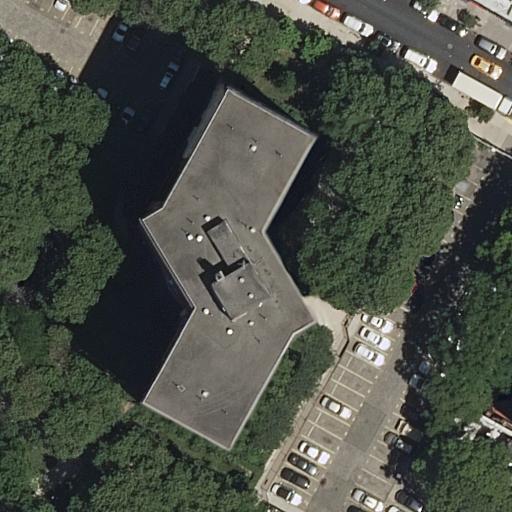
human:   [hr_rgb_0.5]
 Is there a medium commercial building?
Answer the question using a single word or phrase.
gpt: no

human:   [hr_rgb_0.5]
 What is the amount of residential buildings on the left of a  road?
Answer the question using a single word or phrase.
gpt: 1

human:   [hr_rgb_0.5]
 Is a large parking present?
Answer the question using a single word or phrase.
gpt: no

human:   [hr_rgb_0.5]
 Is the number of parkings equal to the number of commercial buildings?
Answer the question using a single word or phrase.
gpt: no

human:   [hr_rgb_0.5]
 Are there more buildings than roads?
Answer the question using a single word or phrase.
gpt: yes

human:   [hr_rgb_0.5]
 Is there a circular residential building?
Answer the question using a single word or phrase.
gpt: no

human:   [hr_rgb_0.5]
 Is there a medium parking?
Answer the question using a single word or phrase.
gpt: yes

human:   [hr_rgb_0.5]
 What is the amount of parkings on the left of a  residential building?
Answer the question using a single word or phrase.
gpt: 1

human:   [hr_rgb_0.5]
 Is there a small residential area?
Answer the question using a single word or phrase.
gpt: no

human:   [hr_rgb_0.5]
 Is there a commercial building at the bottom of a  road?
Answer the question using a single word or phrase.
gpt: no

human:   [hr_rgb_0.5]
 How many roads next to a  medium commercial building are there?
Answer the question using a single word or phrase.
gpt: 0

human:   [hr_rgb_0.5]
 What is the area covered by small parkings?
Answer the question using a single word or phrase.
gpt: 0m2

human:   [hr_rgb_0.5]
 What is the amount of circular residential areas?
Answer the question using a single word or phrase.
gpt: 0

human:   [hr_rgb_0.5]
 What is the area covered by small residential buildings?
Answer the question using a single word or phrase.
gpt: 151m2

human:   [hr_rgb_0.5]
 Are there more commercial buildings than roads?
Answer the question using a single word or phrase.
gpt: no

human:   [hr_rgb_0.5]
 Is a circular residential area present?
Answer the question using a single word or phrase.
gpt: no

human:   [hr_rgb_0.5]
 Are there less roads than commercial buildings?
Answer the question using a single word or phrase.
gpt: no

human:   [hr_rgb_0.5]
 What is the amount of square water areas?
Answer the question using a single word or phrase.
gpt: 0

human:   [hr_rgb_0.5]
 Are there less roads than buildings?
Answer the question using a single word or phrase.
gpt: yes

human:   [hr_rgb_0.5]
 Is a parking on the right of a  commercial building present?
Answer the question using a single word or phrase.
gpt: no

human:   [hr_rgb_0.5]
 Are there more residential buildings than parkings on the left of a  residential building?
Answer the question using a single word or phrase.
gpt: yes

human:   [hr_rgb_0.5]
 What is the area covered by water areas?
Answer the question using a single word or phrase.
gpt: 0m2

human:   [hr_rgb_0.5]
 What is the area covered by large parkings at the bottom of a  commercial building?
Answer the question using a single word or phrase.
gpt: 0m2

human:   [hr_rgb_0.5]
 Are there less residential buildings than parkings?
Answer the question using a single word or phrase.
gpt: no

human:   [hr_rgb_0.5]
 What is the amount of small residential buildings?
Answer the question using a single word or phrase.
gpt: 2

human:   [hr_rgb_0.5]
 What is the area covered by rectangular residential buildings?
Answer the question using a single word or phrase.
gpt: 434m2

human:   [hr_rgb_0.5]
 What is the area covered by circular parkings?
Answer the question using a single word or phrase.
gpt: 0m2

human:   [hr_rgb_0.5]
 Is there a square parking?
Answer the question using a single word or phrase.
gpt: no

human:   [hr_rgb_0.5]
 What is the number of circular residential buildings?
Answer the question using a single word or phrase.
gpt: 0

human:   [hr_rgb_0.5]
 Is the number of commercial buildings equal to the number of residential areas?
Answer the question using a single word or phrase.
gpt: no

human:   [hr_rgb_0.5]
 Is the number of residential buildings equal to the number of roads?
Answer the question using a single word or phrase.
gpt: no

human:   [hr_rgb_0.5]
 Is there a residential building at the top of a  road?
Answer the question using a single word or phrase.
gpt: yes

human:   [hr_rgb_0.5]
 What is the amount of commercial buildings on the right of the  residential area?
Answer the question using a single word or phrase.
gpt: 0

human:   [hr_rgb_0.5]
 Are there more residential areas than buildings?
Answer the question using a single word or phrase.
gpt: no

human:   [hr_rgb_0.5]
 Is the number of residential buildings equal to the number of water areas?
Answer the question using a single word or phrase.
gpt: no

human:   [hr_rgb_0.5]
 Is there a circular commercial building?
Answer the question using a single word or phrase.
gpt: no